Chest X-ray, PA view. Patient: 26 years old, sex F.
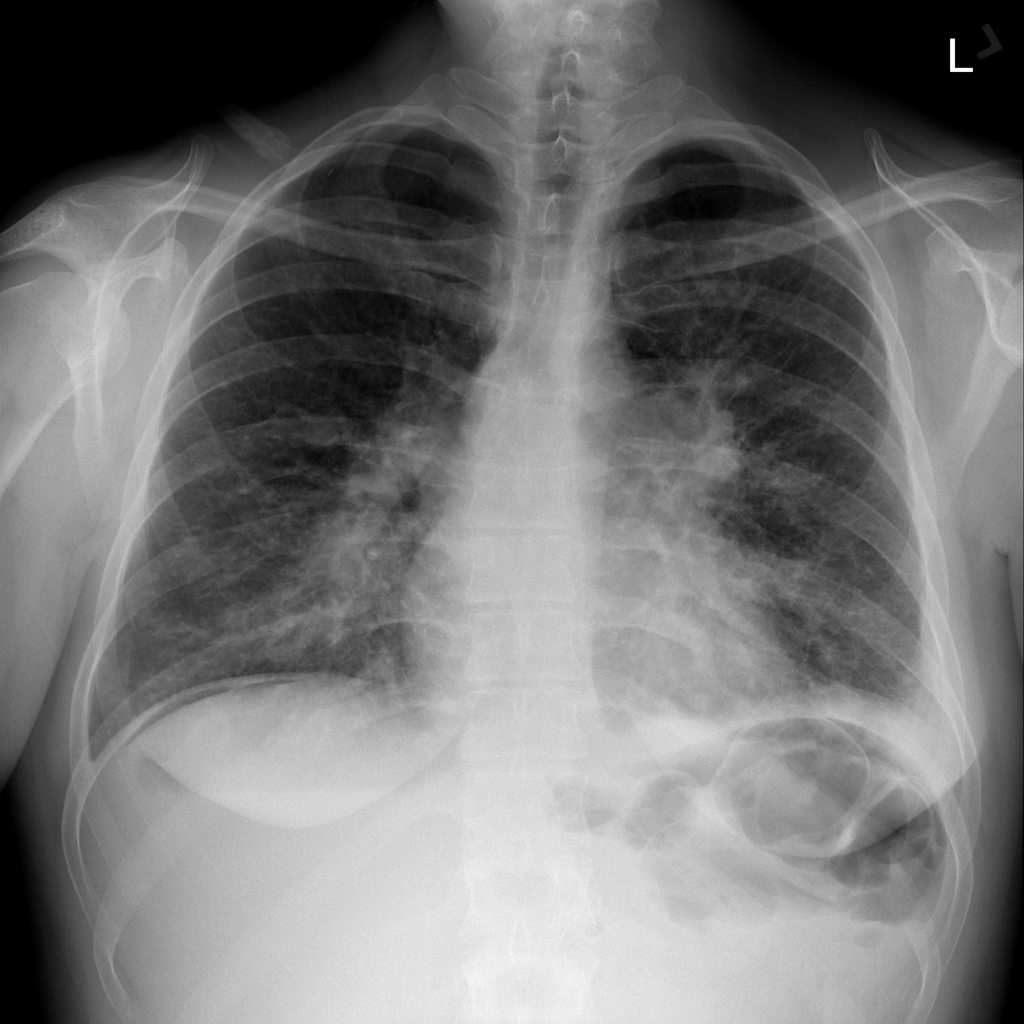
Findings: Infiltration, Mass, Nodule